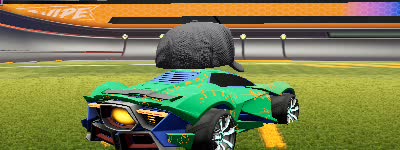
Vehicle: werewolf